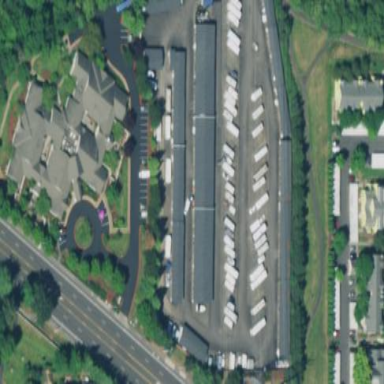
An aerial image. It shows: Commercial area with storage rental shop.